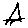
Label: triangle